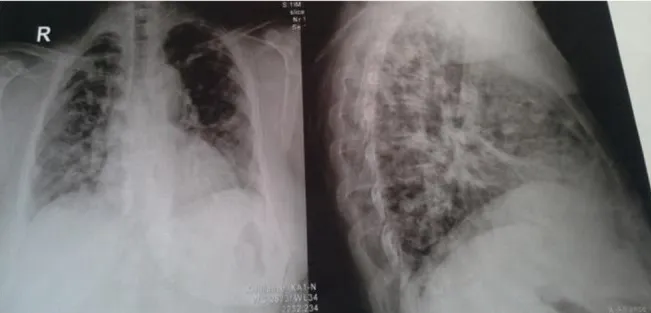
Large lobulated lesions in both the lung lobes in the chest radiography.
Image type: radiology (x_ray)